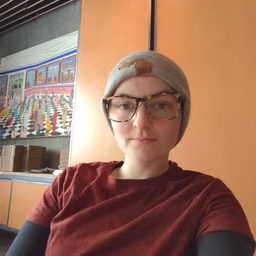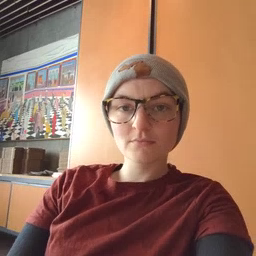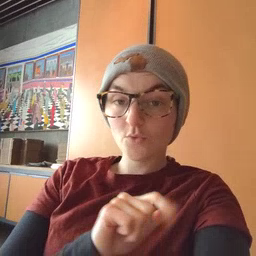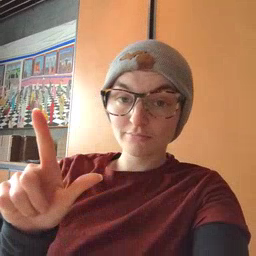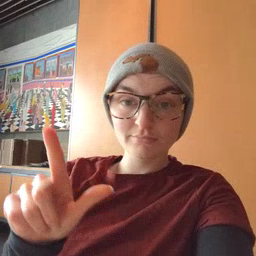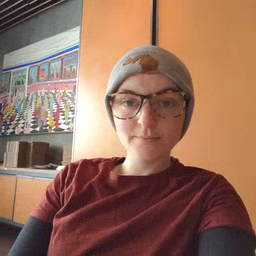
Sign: all